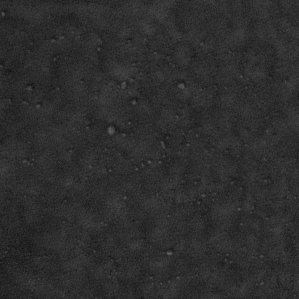
Label: frost